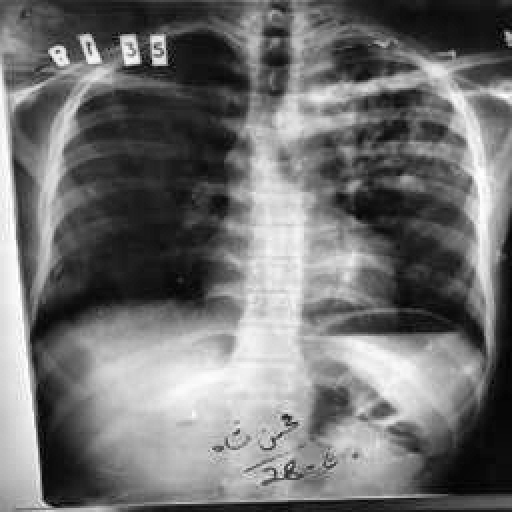
Finding: TUBERCULOSIS